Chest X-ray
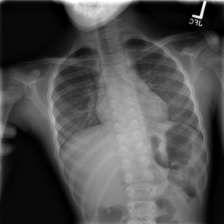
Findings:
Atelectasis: negative
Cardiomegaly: negative
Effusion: negative
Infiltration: positive
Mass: negative
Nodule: negative
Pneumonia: negative
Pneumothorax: negative
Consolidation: negative
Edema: negative
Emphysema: negative
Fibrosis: negative
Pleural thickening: negative
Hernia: negative